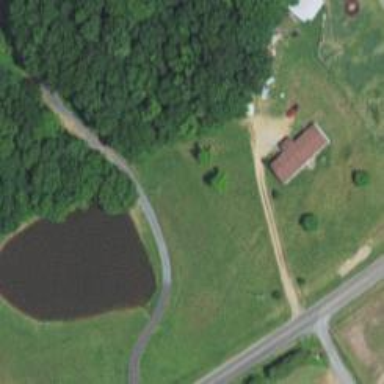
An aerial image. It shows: Driveway.